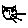
Label: cat